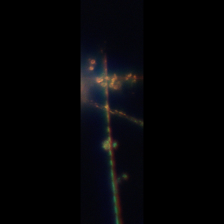
Taxon: Diatom_aggregate
Group: Diatoms